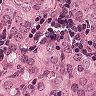
Metastatic tissue present: yes